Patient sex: F
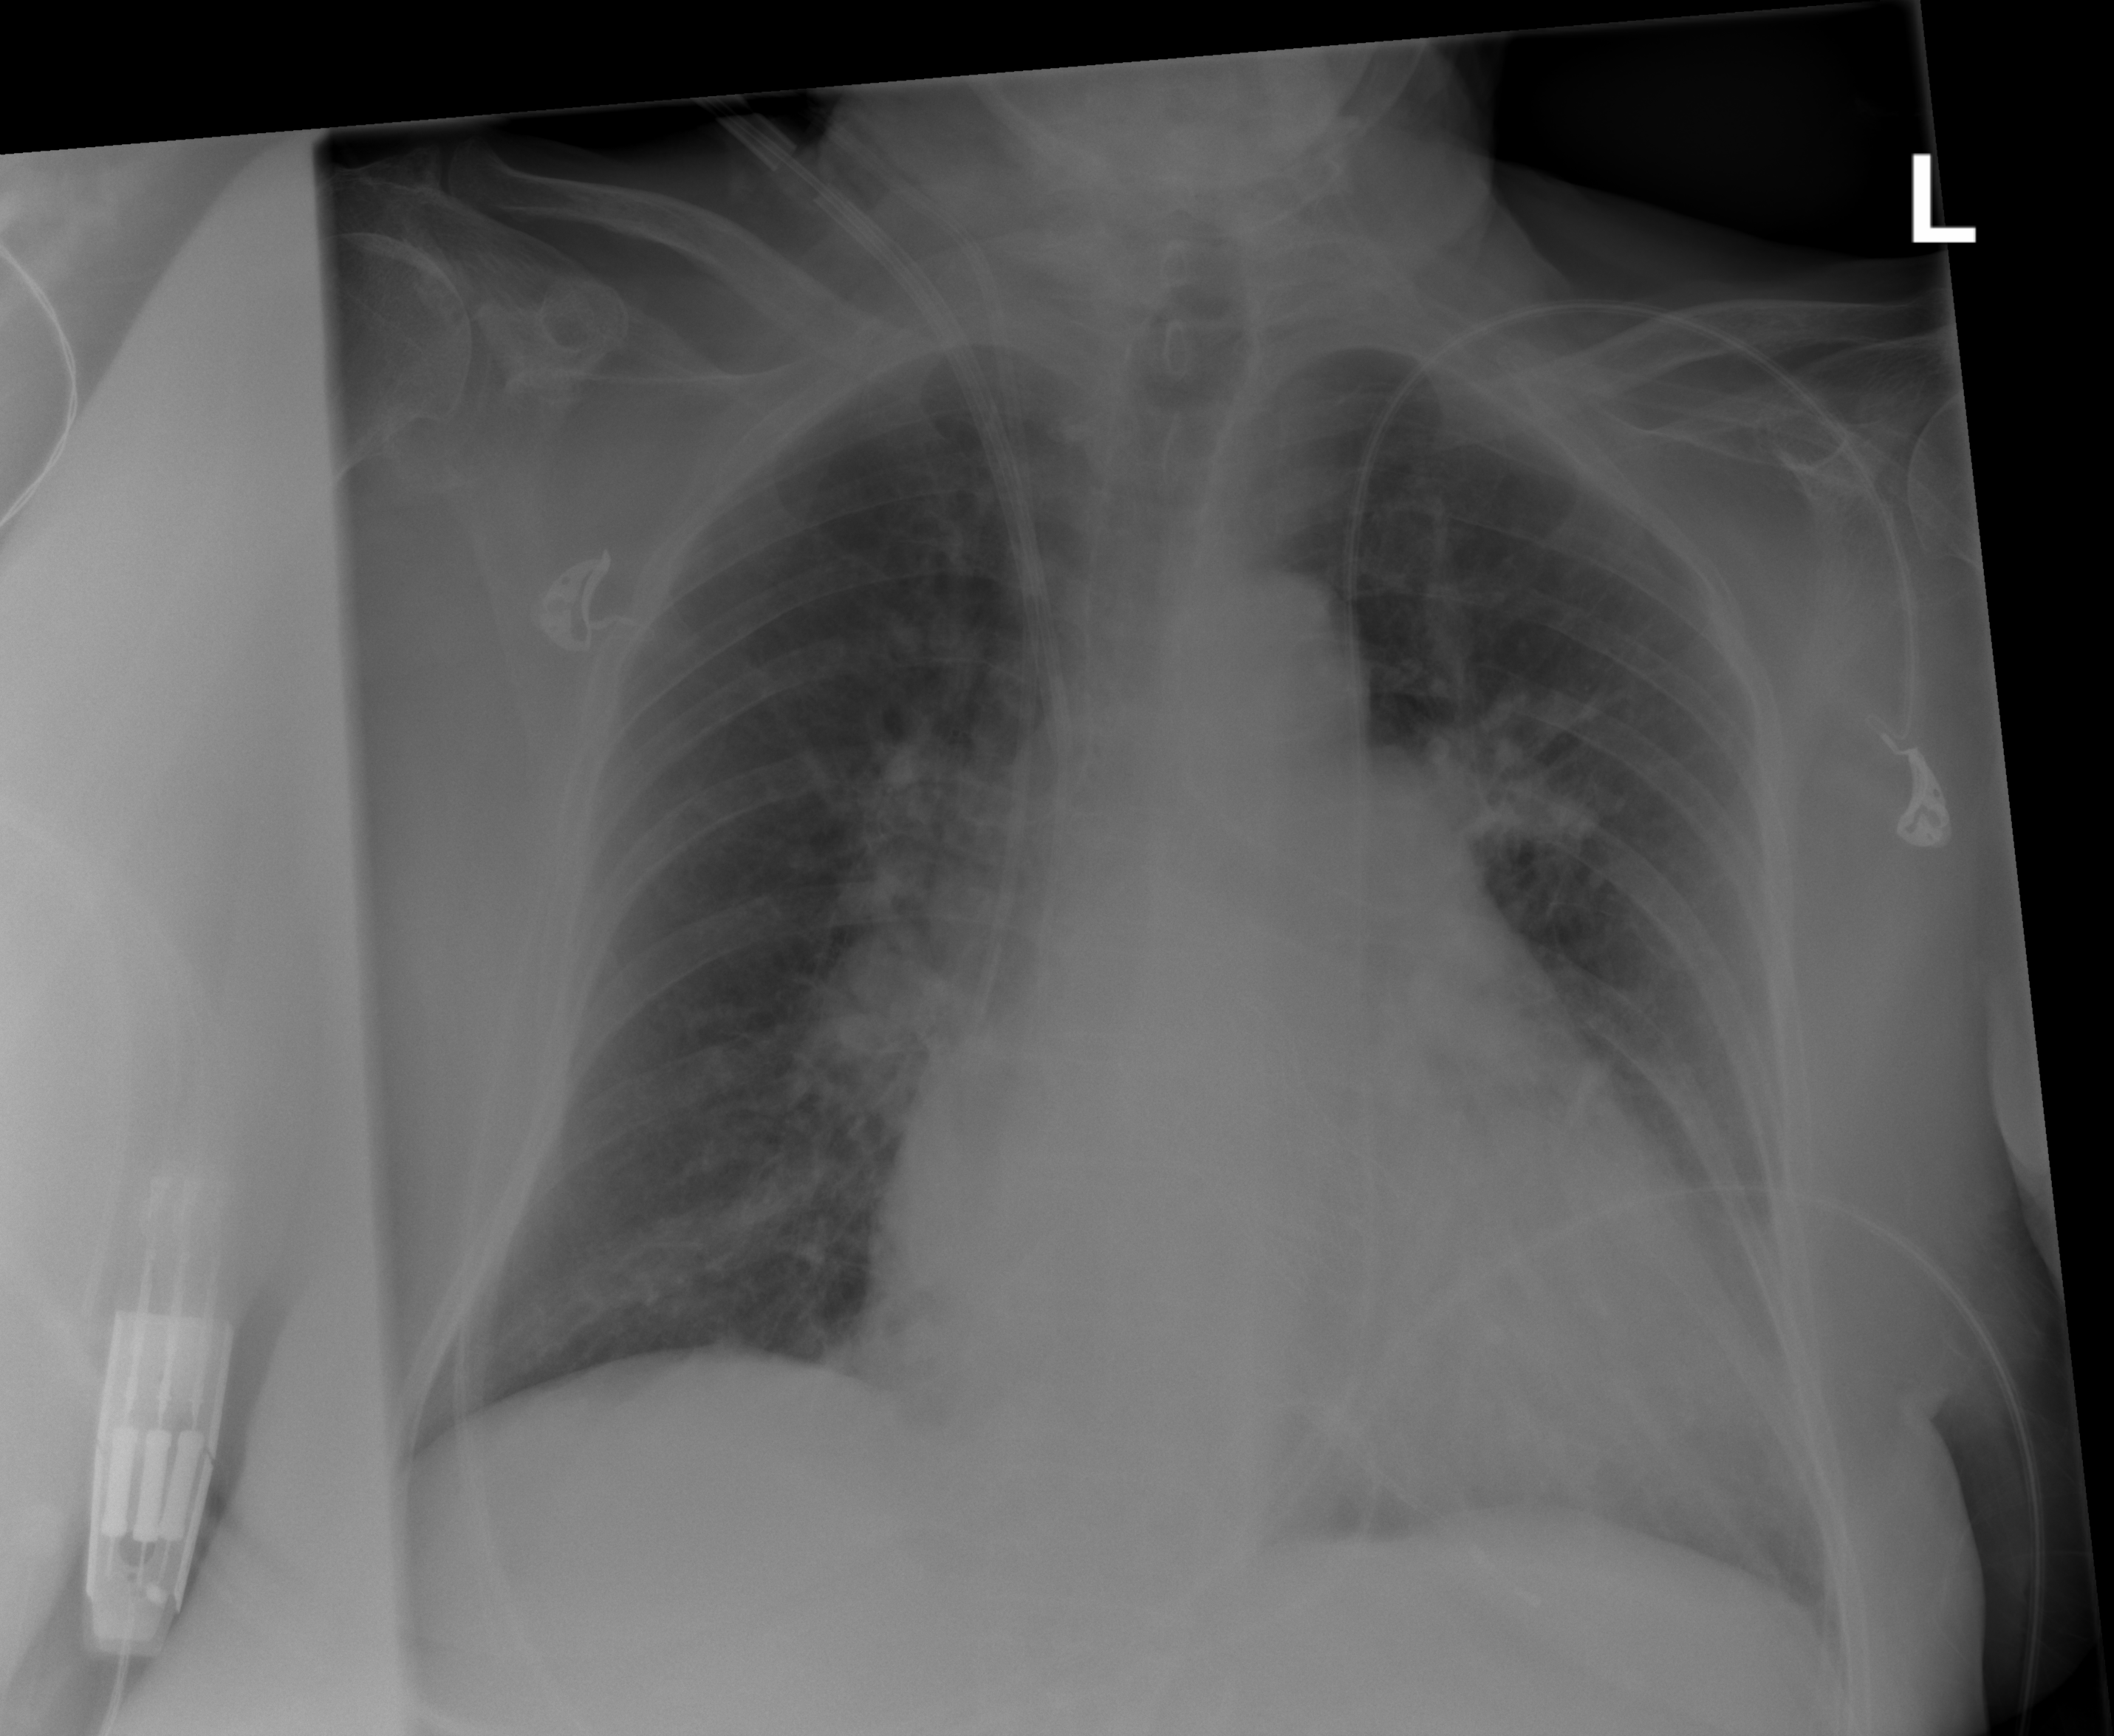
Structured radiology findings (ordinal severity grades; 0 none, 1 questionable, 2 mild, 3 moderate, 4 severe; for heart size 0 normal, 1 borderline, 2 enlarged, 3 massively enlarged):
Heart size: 3
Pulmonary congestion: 2
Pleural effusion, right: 0
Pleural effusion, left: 0
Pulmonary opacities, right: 0
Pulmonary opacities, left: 2
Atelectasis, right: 2
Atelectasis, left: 2